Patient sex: F
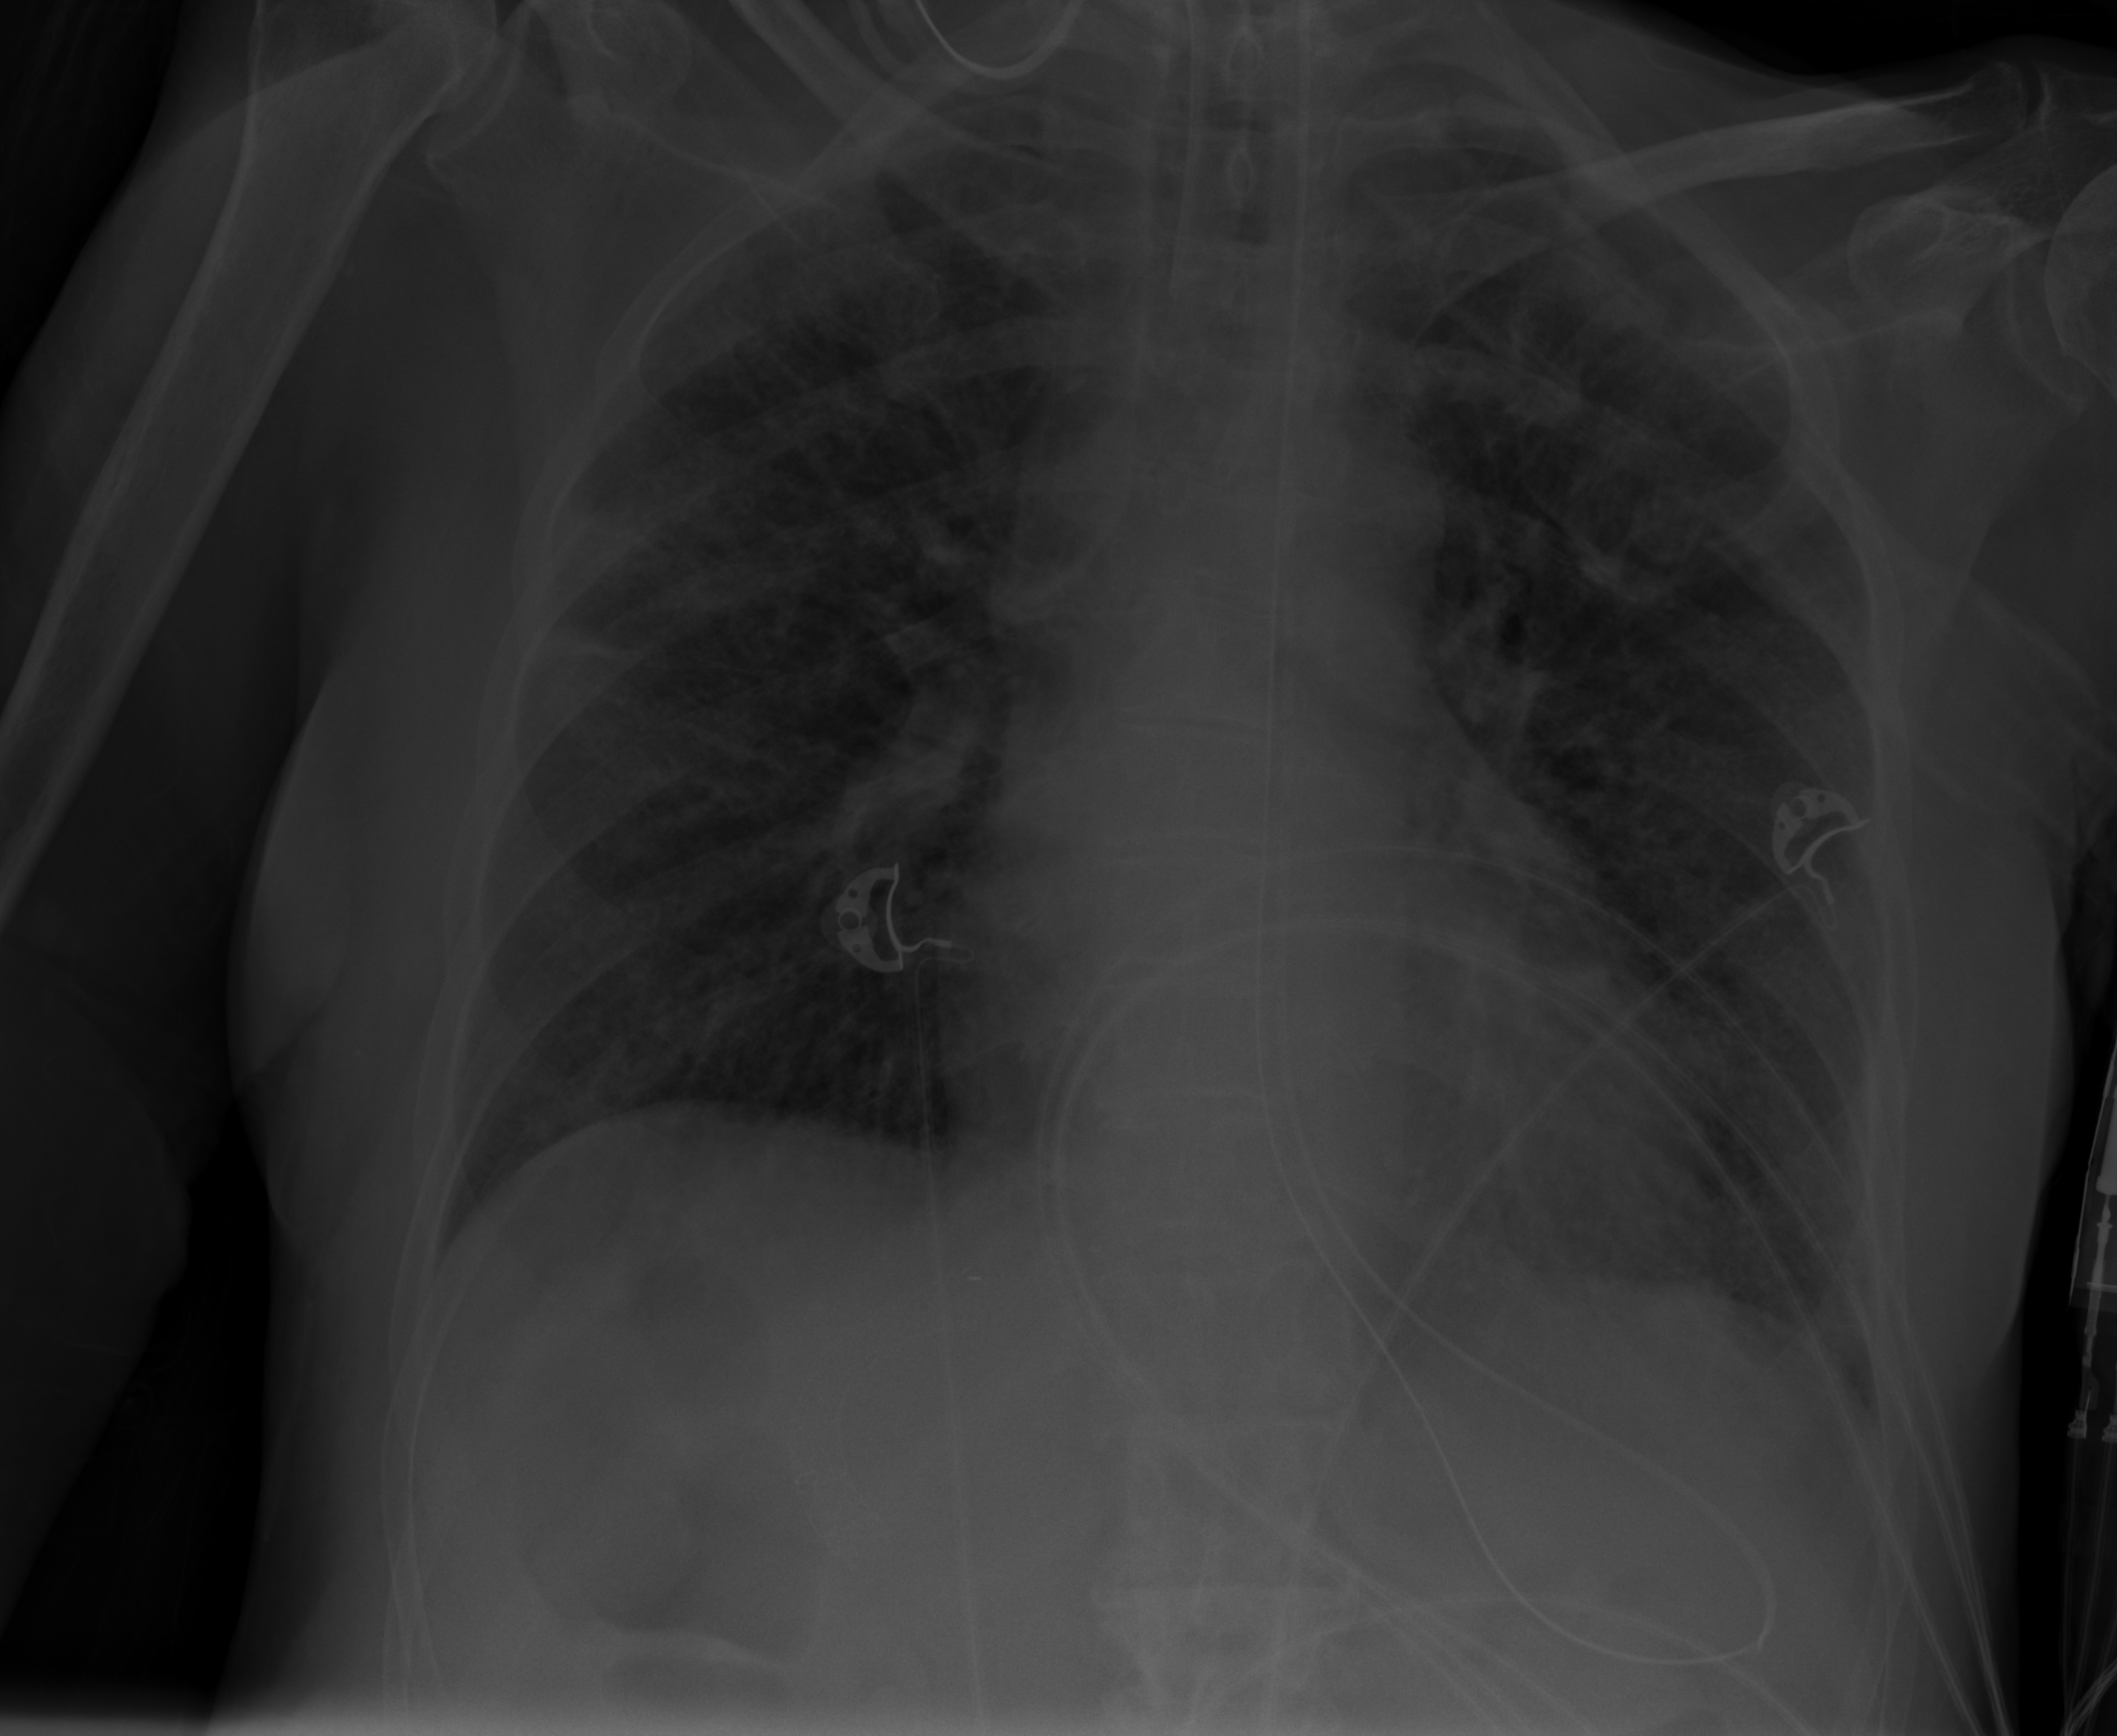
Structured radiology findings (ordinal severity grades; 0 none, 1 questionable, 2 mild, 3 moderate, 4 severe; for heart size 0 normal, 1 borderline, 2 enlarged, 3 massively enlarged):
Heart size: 1
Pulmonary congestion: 2
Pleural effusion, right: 0
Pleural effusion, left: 0
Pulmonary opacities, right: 2
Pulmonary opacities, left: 3
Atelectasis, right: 1
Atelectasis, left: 2